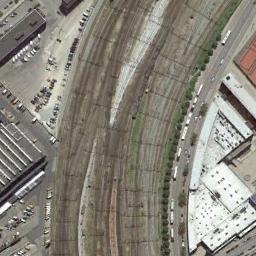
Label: railway